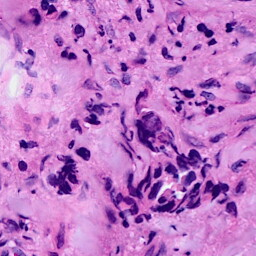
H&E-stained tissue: Breast